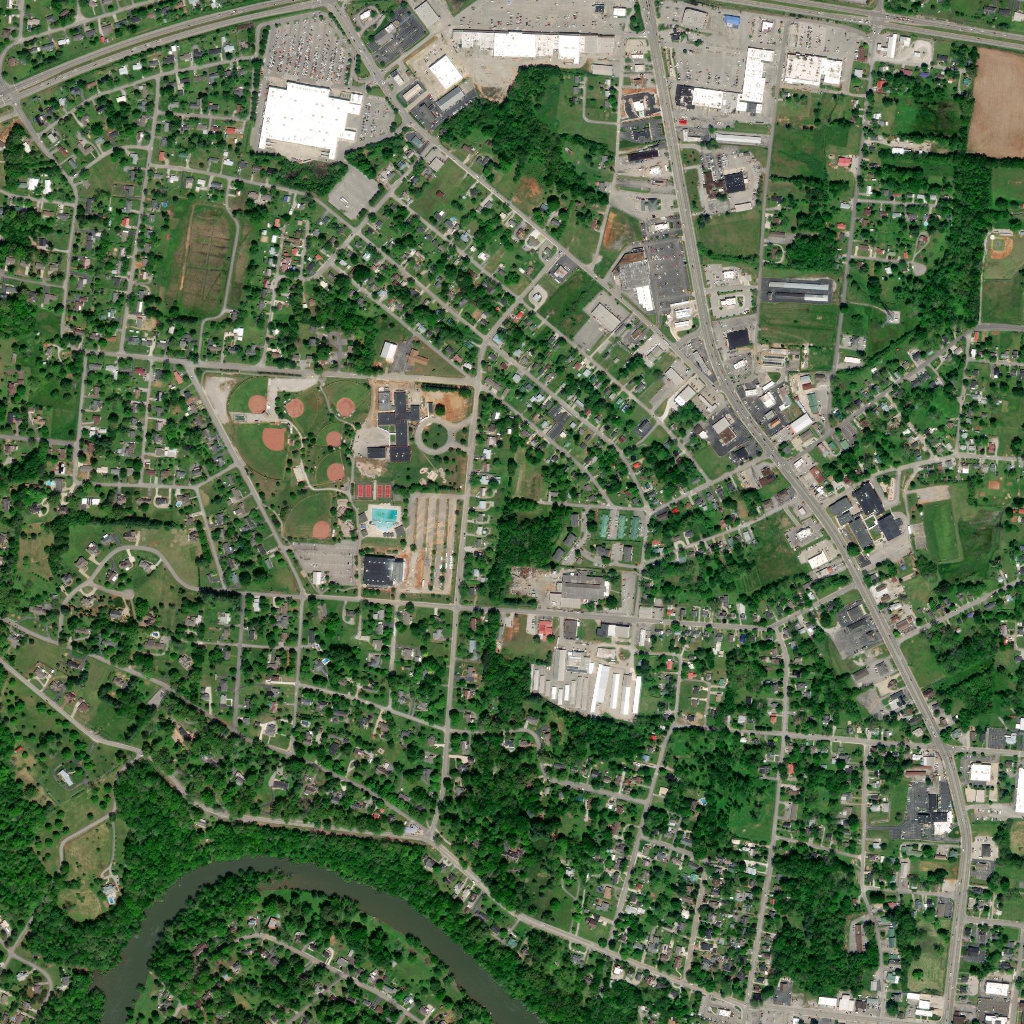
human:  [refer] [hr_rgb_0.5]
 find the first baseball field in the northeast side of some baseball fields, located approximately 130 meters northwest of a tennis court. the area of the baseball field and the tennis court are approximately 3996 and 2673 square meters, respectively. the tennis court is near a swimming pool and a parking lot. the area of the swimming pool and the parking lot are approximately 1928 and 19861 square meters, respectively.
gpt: <box>[[31, 36, 36, 41, 0]]</box>